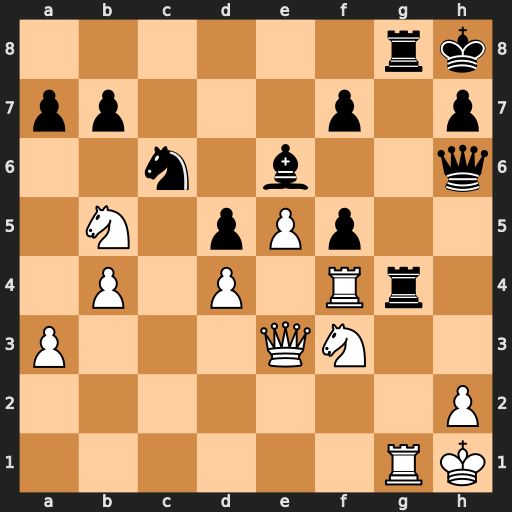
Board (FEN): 6rk/pp3p1p/2n1b2q/1N1pPp2/1P1P1Rr1/P3QN2/7P/6RK
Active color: w
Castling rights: -
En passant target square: -
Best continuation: Rfxg4 fxg4 Qxh6